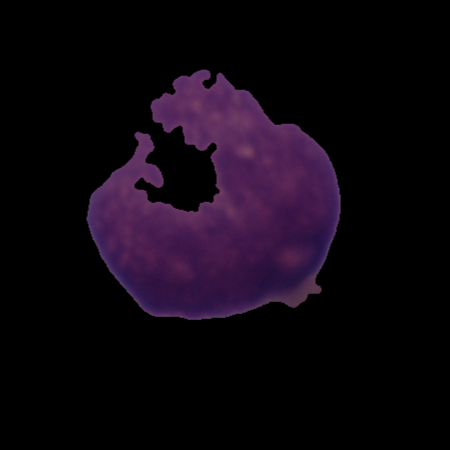
Label: cancer